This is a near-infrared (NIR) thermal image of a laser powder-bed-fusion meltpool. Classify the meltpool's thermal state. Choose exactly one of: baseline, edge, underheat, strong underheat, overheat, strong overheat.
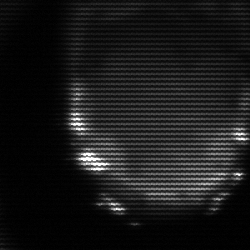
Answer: edge